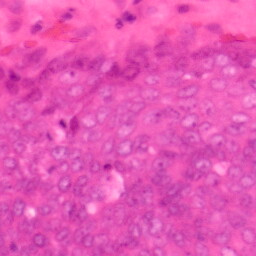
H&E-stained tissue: Colon